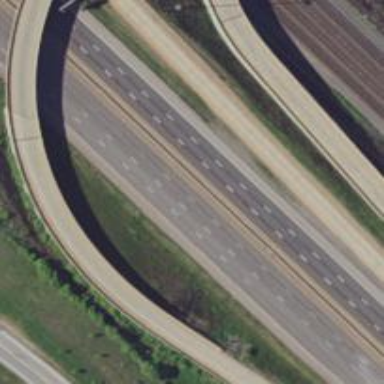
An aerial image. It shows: Motorway.